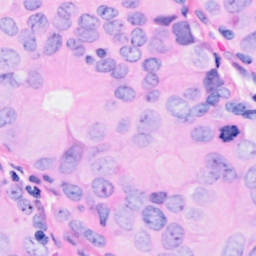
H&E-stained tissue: Breast